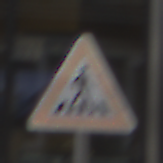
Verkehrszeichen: FussgaengerueberwegLinks
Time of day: Midday
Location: Outdoor (Urban)
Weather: Overcast
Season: NotSpecified
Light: Natural